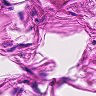
Metastatic tissue present: no